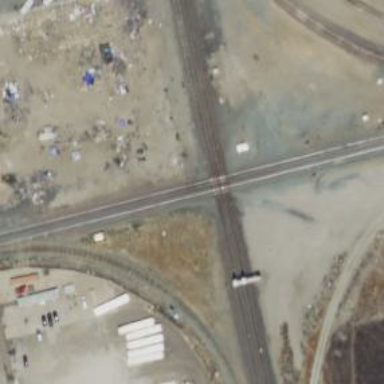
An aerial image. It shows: Railway crossing.